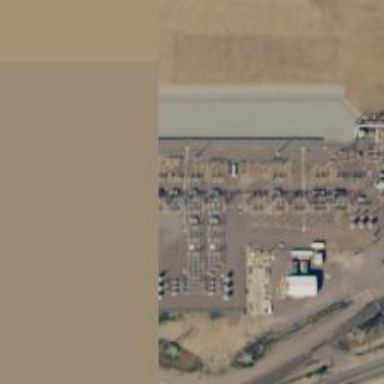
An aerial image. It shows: Switch used for power control.